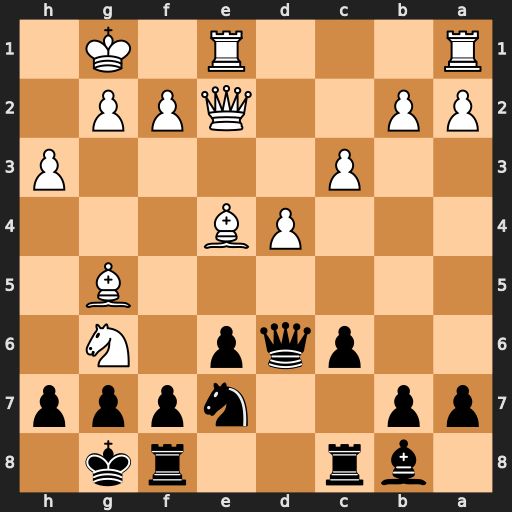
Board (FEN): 1br2rk1/pp2nppp/2pqp1N1/6B1/3PB3/2P4P/PP2QPP1/R3R1K1
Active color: b
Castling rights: -
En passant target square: -
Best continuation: Qh2+ Kf1 Qh1#